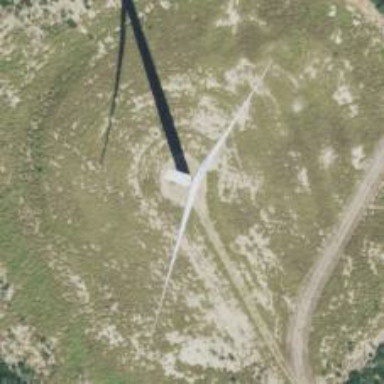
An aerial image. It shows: Wind turbine generator that utilizes wind as its source for generating electricity. It is of the horizontal axis type.